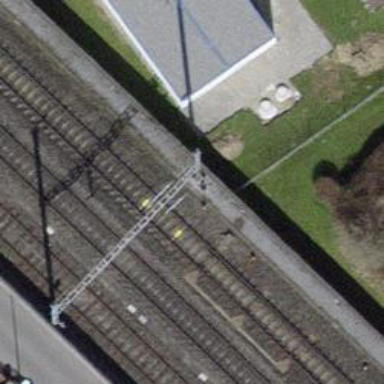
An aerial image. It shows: Railway switch.